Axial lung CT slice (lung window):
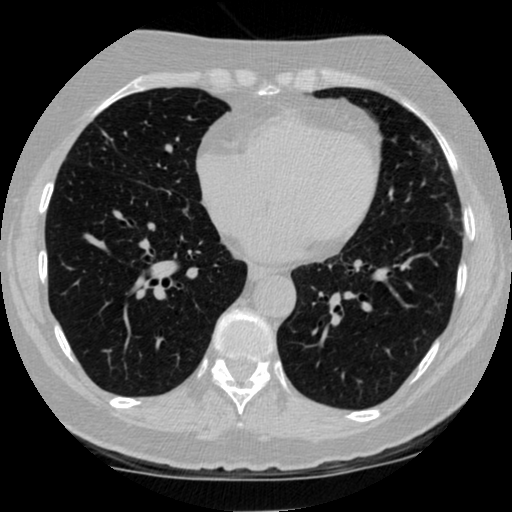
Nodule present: no